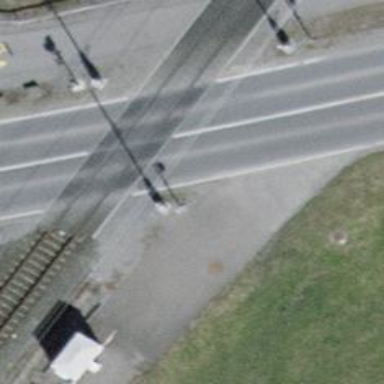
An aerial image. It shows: Level railway crossing with lights and double half barrier.